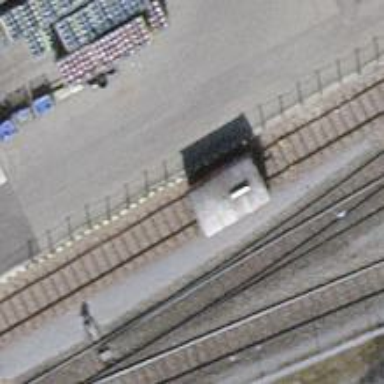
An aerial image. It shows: Single-track railway spur.